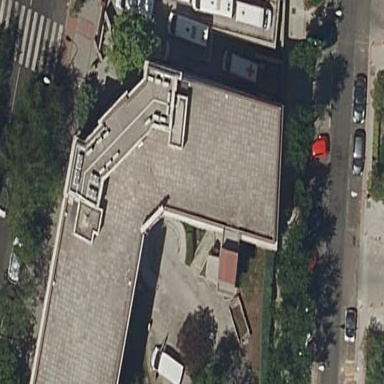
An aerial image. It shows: Building.